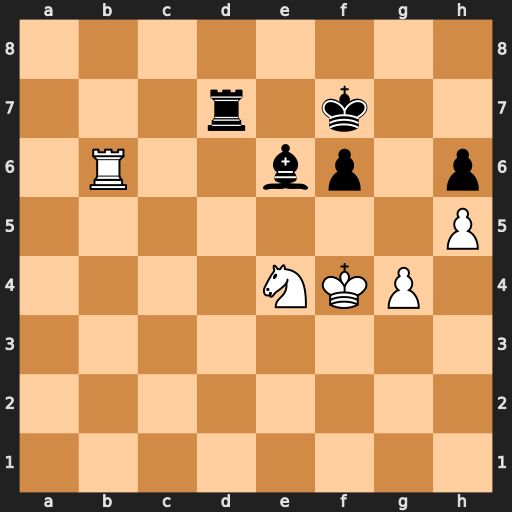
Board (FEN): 8/3r1k2/1R2bp1p/7P/4NKP1/8/8/8
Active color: w
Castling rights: -
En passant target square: -
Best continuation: Rxe6 Kxe6 Nc5+ Ke7 Nxd7 Kxd7 Kf5 Ke7 Kg6